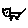
Label: cat